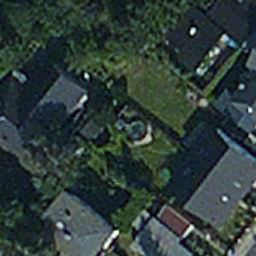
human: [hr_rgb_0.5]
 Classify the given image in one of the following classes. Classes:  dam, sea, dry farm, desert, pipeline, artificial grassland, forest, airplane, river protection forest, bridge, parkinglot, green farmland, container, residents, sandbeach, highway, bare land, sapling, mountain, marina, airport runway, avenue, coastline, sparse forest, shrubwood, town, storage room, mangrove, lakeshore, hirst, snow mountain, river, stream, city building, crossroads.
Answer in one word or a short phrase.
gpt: residents